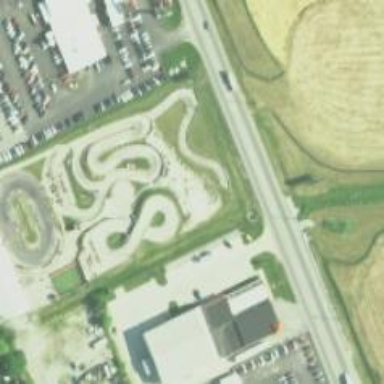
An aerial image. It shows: Karting raceway bridge.